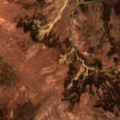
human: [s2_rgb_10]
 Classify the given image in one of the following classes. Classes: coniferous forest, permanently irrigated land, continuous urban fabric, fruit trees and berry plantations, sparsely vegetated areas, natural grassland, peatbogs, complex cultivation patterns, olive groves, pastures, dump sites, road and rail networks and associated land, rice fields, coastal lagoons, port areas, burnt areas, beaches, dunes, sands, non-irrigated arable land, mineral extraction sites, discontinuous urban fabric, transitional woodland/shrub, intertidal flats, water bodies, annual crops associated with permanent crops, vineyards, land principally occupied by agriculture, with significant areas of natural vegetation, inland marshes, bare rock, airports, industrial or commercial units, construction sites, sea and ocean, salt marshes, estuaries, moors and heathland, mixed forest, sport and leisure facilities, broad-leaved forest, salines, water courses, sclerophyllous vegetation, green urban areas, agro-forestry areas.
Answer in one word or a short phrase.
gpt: moors and heathland, transitional woodland/shrub, peatbogs